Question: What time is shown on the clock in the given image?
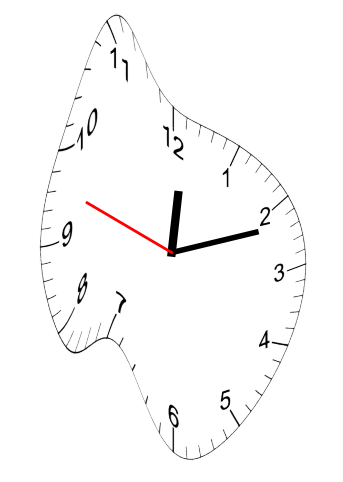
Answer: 12:11:48